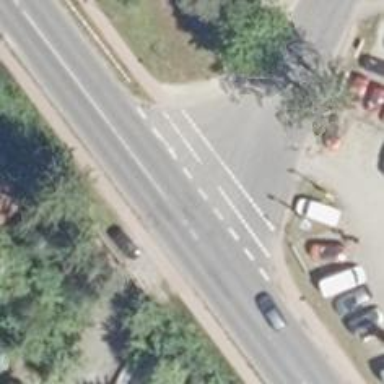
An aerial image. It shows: Road with "give way" sign.